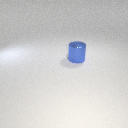
large blue metal cylinder